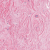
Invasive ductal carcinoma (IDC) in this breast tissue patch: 0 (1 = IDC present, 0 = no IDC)